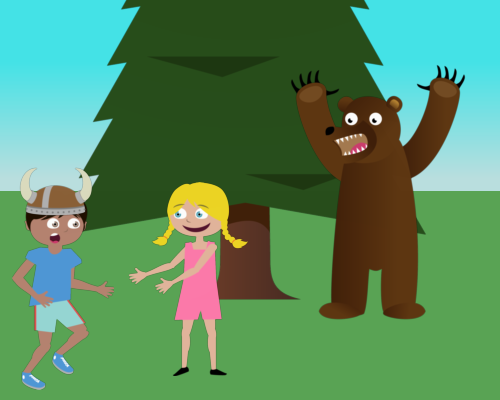
big boy bottom left corner with a brown hat on with horns on it he is facing right a girl facing left in front of him large tree behind the girl half of top of it cut off a bear on the right of the tree boy facing right with mouth open like he is running and girl is facing left smiling and arms out